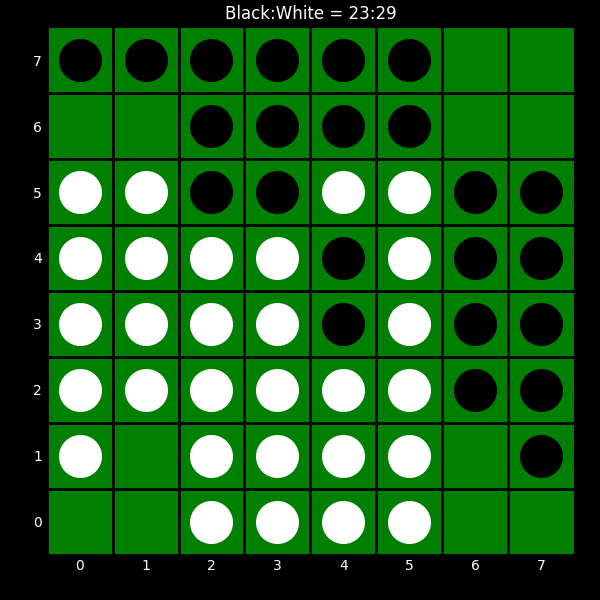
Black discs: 23
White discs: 29